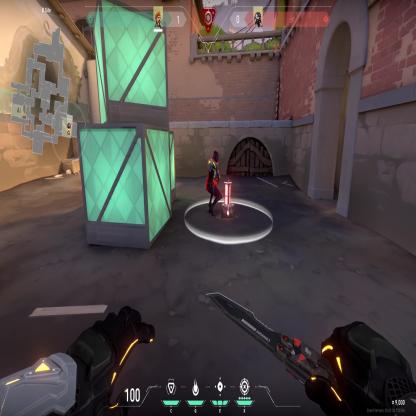
Label: planted spike ; enemy